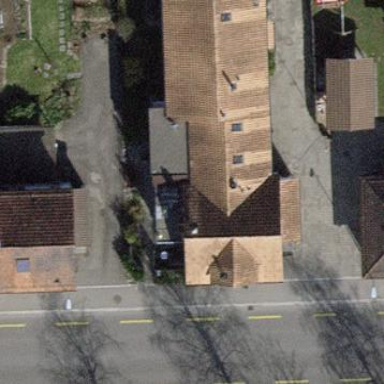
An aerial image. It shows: Terrace-style building with gabled roof.